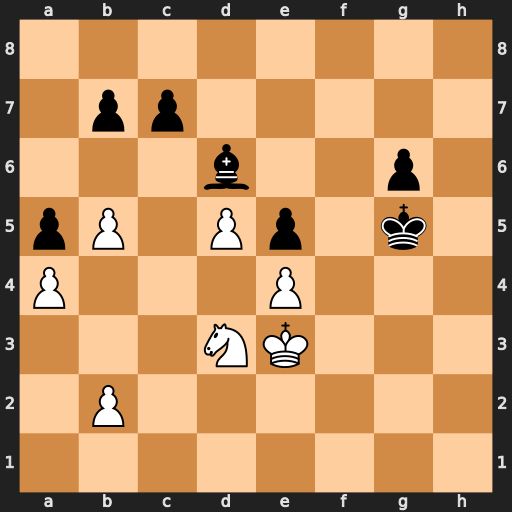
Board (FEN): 8/1pp5/3b2p1/pP1Pp1k1/P3P3/3NK3/1P6/8
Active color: w
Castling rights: -
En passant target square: -
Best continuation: b4 b6 bxa5